Question: So,I am trying to add ajax to my site and load parts of pages according to the picture below:

The markup is very simple:
'''
<div id="top"> A </div>
<div id="content">
<div id="middle"> B </div>
<div id="bottom"> C </div>
</div>
'''
"A" is the top menu. "B" is the main content and "C" is the sub content.
I am trying to set up ajax for the following actions:
When "A" is clicked, then only the "B" and "C" are changed.
When "B" is clicked, then only "C" is changed.
I have gone through some tutorials (which were recorded around 2012, and seems outdated).
Here is what I have so far:
'''
jQuery(document).ready(function($) {
var $mainContent = $("#container"),
siteUrl = "http://" + top.location.host.toString(),
url = '';
$(document).delegate("a[href^='"+siteUrl+"']:not([href*=/wp- admin/]):not([href*=/wp-login.php]):not([href$=/feed/])", "click", function() {
location.hash = this.pathname;
return false;
});
$("#searchform").submit(function(e) {
location.hash = '?s=' + $("#s").val();
e.preventDefault();
});
$(window).bind('hashchange', function(){
url = window.location.hash.substring(1);
if (!url) {
return;
}
url = url + " #content";
$mainContent.animate({opacity: "0.1"}).html('&lt;p&gt;Please wait...&lt;/&gt;').load(url, function() {
$mainContent.animate({opacity: "1"});
});
});
$(window).trigger('hashchange');
});
'''
(Code from <URL>
Now, I was able to make it work.
Here is a few of my concerns.
First, it seems like this code is bit outdated and other users suggested 'history.js'.
Second, I am trying to modify the js file for my site and how 'A', 'B' and 'C' interacts as explained above.
When 'A' is clicked, then the 'id="content"' will be targeted. I am trying to modify it is so that when 'B' is clicked then 'C' is targeted.
I am not 100% comfortable with javascript and any help will be much appreciated.
Thanks.
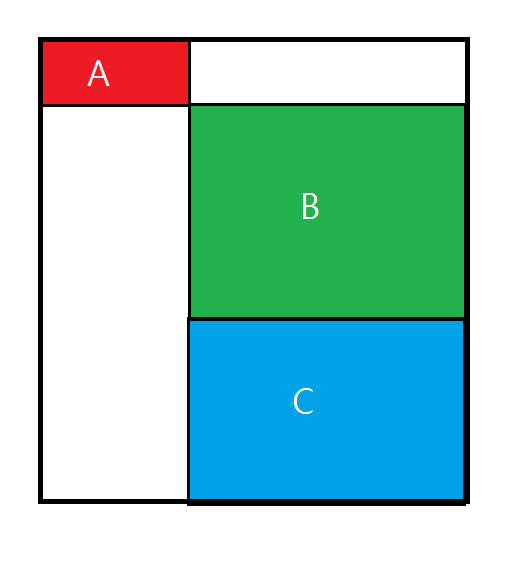
Answer: I don't think this code is going to do what you think it will. Wordpress has a jSon API for sending data back and forth. You'd want to have Page "A" send a jSon request to your site, which would then reply with the CONTENT of pages B or C, not the whole page request, which then page A would put in it's proper place. In Wordpress, doing it like this would generally leave you with the entire site, including the header and nav, embedded within page B & C. You have to develop a method to deliver only the content of pages B and C, not the whole site as would be shot in a normal HTTP request. This is a pretty advanced technique.